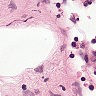
Metastatic tissue present: no